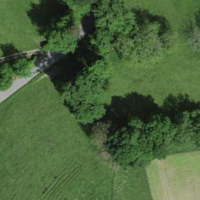
EUNIS habitat code: 52
Species observed at this site:
Allium ursinum
Veronica chamaedrys